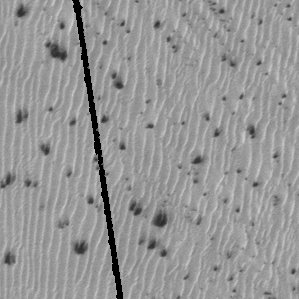
Label: frost